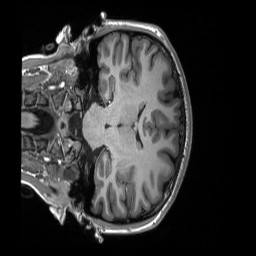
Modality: T1w
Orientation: coronal
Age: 19
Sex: female
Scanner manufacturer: siemens
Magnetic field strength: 3 T
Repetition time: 2.3 s
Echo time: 0.00298 s